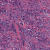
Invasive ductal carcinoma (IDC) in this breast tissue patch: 1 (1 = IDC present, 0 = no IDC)